Interaction volume radius: 5 \u00c5
Interaction volume height: 25 \u00c5
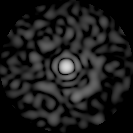
Disorder parameter: 0.8648